Interaction volume radius: 5 \u00c5
Interaction volume height: 45 \u00c5
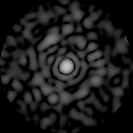
Disorder parameter: 0.8563